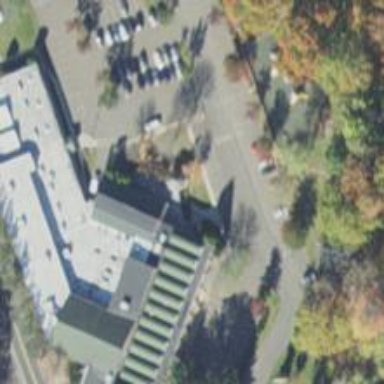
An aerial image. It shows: Office building.